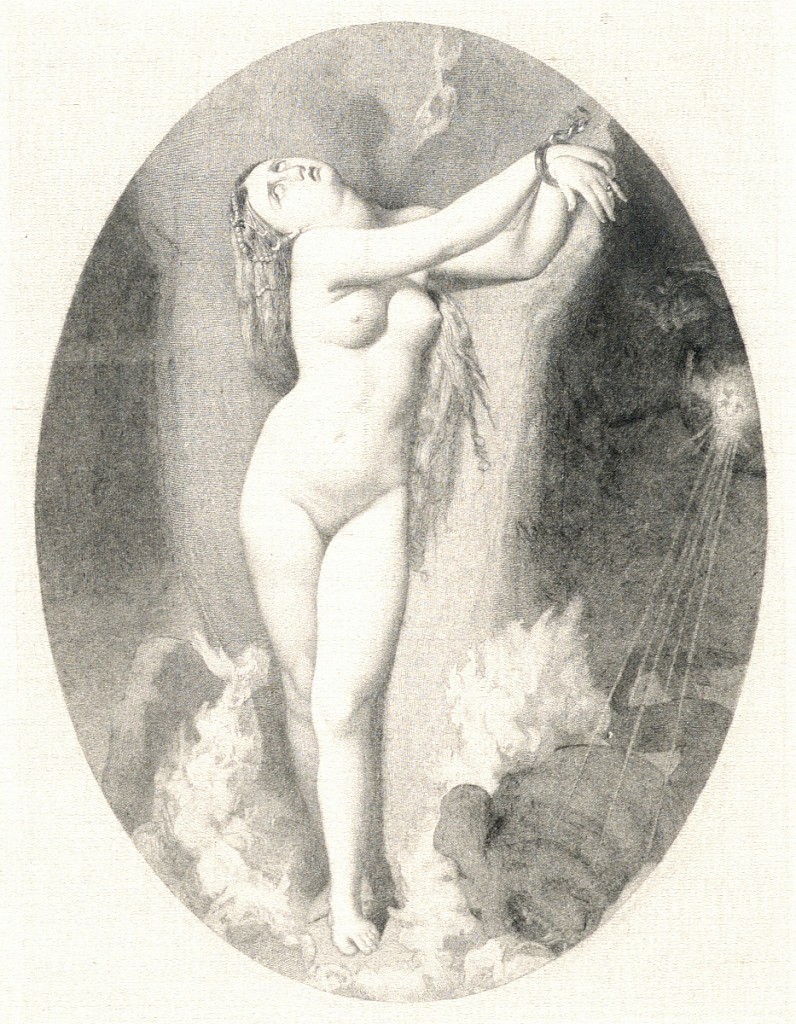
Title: Office Hongrois
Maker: Wilhelm Wörnle, Austrian, 1849 - 1916
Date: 1873
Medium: Etching in dark brown ink on white satin
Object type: Print
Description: A Hungarian cavalry officer, mounted on his stead, approaches toward the left. In the background other officers are grouped about a battle standard.